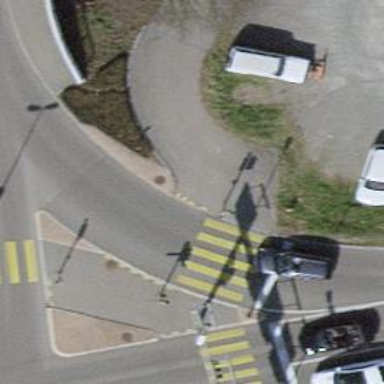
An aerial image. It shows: Zebra crossing with clear markings.